Question: One time, I accidentally pushed a commit to the remote repository with the wrong author email. I used
'''
git filter-branch -f --env-filter "GIT_AUTHOR_NAME='Niklas Rosenstein'; GIT_AUTHOR_EMAIL='<<email>>'; GIT_COMMITTER_NAME='Niklas Rosenstein'; GIT_COMMITTER_EMAIL='<<email>>';" HEAD
'''
to rewrite the history. Then I used
'''
$ git push origin development
Enter passphrase for key '----':
To git@gitlab_cip:rosenstein/beak.git
! [rejected] development -> development (non-fast-forward)
error: failed to push some refs to 'git@gitlab_cip:rosenstein/beak.git'
hint: Updates were rejected because the tip of your current branch is behind
hint: its remote counterpart. Merge the remote changes (e.g. 'git pull')
hint: before pushing again.
hint: See the 'Note about fast-forwards' in 'git push --help' for details.
$ git pull origin development
Enter passphrase for key '----':
From gitlab_cip:rosenstein/beak
* branch development -> FETCH_HEAD
Merge made by the 'recursive' strategy.
$ git push origin development
Enter passphrase for key '----':
Counting objects: 430, done.
Delta compression using up to 2 threads.
Compressing objects: 100% (336/336), done.
Writing objects: 100% (402/402), 43.93 KiB | 0 bytes/s, done.
Total 402 (delta 262), reused 85 (delta 65)
To git@gitlab_cip:rosenstein/beak.git
dd06969..2b2ddb4 development -> development
'''
Which probably was a huge mistake.

I got all commits doubled! The wrong commit's author was fixed (well duplicated, then changed), but the original commit exists, too!
I later read that I (probably) should have used
'''
git push origin --force development fix
'''
Can I fix this somehow?
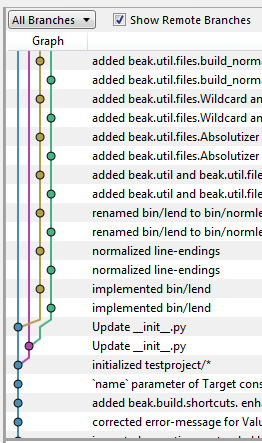
Answer: If nobody has recently pulled from your remote repo, you can:
'''
git checkout development
# Make sure you don't have any work in progress
# That will cancel the merge (assuming you didn't make any new commits on it)
git reset --hard HEAD^1
# replace the development branch by your new history
git push origin --force development
'''
(From the <URL>
I used '^1' instead of '~1' in order to select the first parent (which is in your development branch), instead of the second parent (which is the one from origin/development, merged into your branch).
That being said, '~1' (first ancestor) would probably work too.